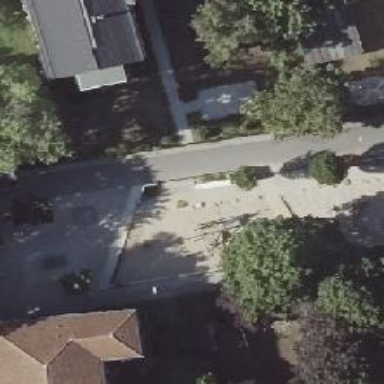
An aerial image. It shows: Playground featuring climbing frame.